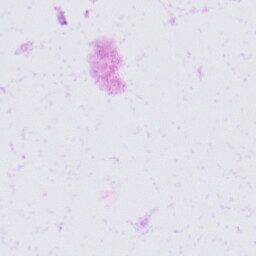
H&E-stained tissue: Skin